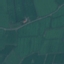
Label: Pasture